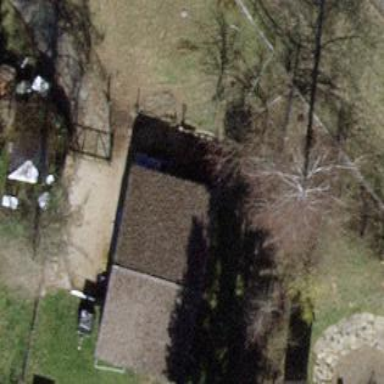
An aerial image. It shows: Shed building.